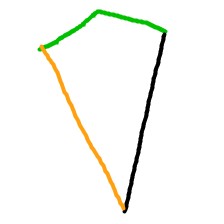
Shape: kite